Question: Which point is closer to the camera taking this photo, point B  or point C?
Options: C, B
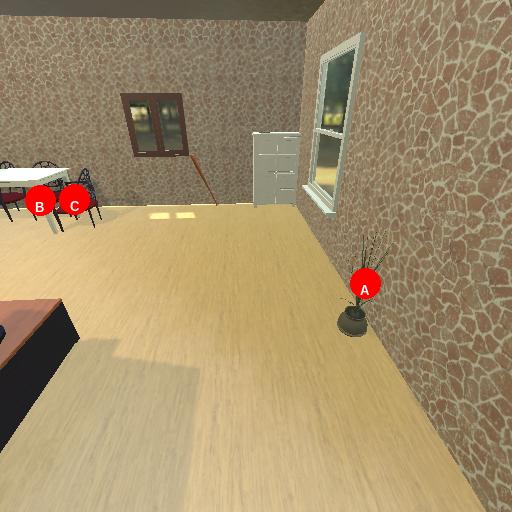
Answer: C